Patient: sex M, age 26
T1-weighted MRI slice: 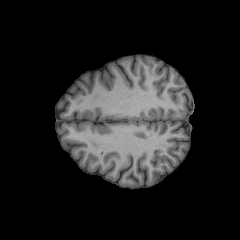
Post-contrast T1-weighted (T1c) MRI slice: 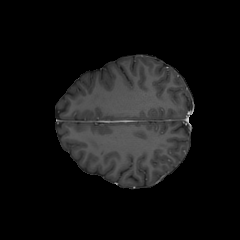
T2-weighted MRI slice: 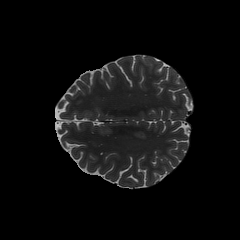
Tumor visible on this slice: no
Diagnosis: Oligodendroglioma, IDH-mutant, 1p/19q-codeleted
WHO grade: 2